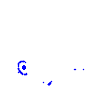
Particle: kaon